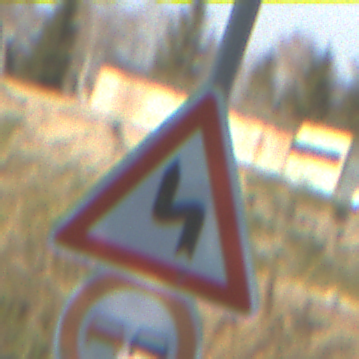
Verkehrszeichen: DoppelkurveZunaechstLinks
Zusatzzeichen unten: Ueberholverbot
Umgebung: Outdoor, Nature
Tageszeit: MorningAfternoon
Wetter: Clear
Licht: Natural
Jahreszeit: NotSpecified
Kontrast: HighContrast